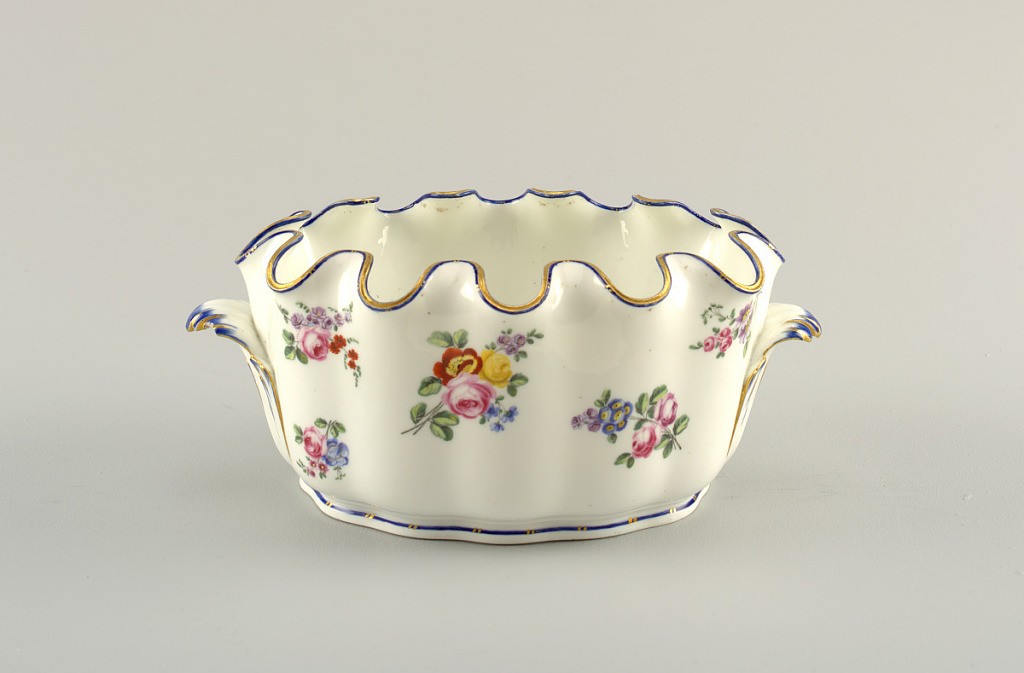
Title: Wine Glass and Bottle Cooler (Verrière et Seau à Liqueur; One of a Pair)
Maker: Sèvres Porcelain Manufactory, French, established 1756
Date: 1772
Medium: soft paste porcelain, vitreous enamel, gold
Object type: monteith and bottle cooler
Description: Crenellated glass cooler with floral sprays on white ground.